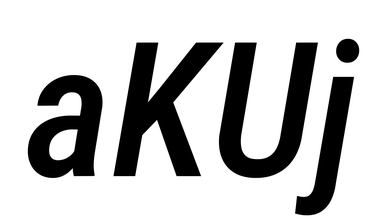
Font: Roboto-Italic_Condensed_Medium_Italic